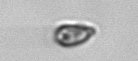
Label: Cryptophyta